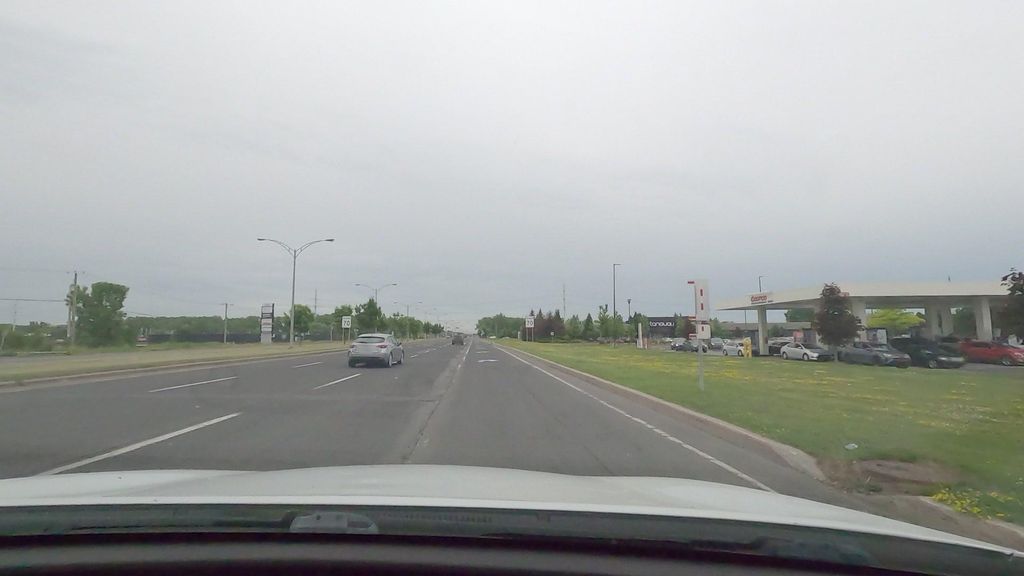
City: montreal